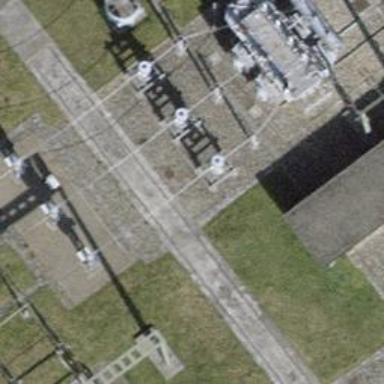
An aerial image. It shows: Insulator used in power systems.